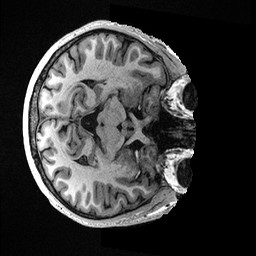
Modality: T1w
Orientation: axial
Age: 48
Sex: male
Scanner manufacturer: ge
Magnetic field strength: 3 T
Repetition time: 0.006952 s
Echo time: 0.00292 s